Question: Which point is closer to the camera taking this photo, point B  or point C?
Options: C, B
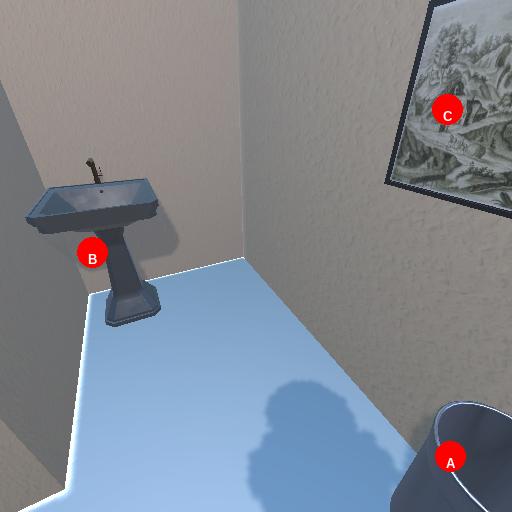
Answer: C